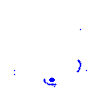
Particle: electron